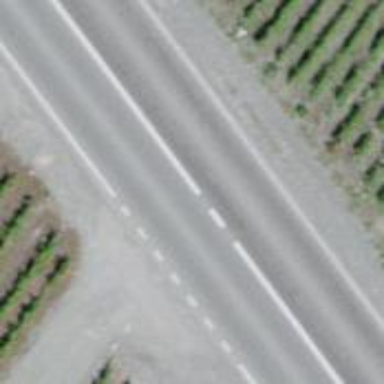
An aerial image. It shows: Tertiary road with asphalt surface.